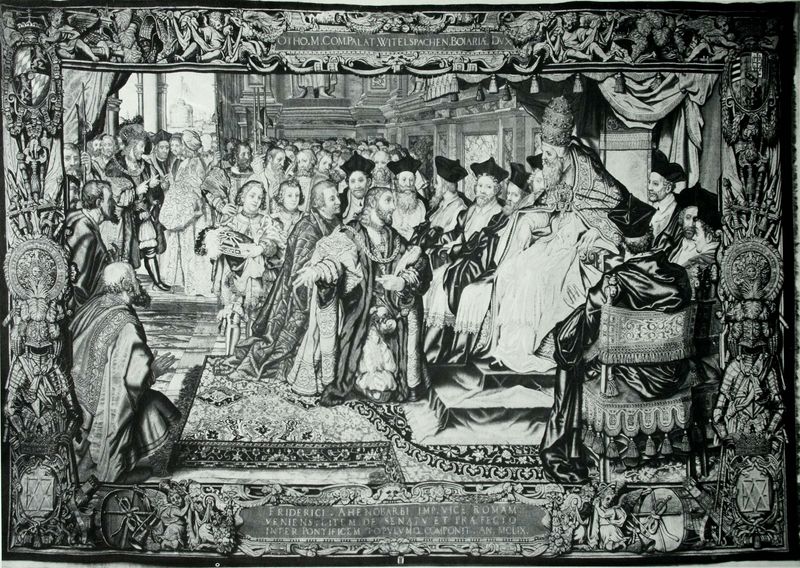
Titel: Otto von Wittelsbach vor Papst Hadrian IV
Künstler: Peter Candid
Standort: München
Institution: Münchener Hof
Schlagwörter: mann, schatten, weiß, frauen, menschen, sitzen, fenster, frau, geste, grau, hell, hut, hüte, licht, männer, raum, rücken, schwarz, stuhl, zeichnung, gespräch, menge, ornament, teppich, versammlung, bart, kappen, mützen, diener, mensch, rahmen, stehen, bild, rückenlehne, vorhang, kirche, boden, mantel, sessel, stickerei, adel, gewänder, innen, kind, personen, krone, kinder, engel, putto, adelige, kopfbedeckung, schrift, armlehne, lehne, zuschauer, russland, kette, zug, grafik, graphik, besucher, rand, saal, figuren, friedrich, treppe, bischof, gefolge, historienbild, kaiser, kissen, könig, papst, thron, bordüre, gobelin, wandteppich, inschrift, ornamente, verzierung, draperie, bett, stufe, stufen, quaste, knie, zeigen, foto, fotografie, schild, religion, palast, druck, initialen, schwarz weiß, stich, gross, text, waffen, knien, menschenmasse, menschenschlange, reihe, schlange, volk, herrscher, kardinal, tron, geschenk, hauben, zeremonie, ritter, fürst, rüstung, rom, wappen, otto, heiligenschein, pfarrer, nimbus, knieend, andacht, klerus, knieende, krönung, messdiener, messe, priester, segnung, weihrauch, tapisserie, audienz, ehrerbietung, vatikan, baldachin, bischöfe, geistliche, huldigung, mitra, tiara, tempel, lichts, rappen, siegel, gewebe, posaune, putten, kupferstich, anbetung, bitte, putti, dekorativ, gewebt, weben, spruch, hofstaat, bitten, kostbar, kniefall, beichte, kardinäle, quasten, zar, legende, maximilian, schwrz, hören, beratung, geschenke, katholisch, freidrich, mitren, wittelsbacher, trhon, papstkrone, untertanen, dekorum, feldzeichen, anhörung, langweilen, wimmelbild, roman, preister, papast, gehör, beteln, firugen, pappa, pappst, textg, weltliche macht, künig, oranemnte, krönug, renaissnce, me, bischpöfe, kneien, me maximilian